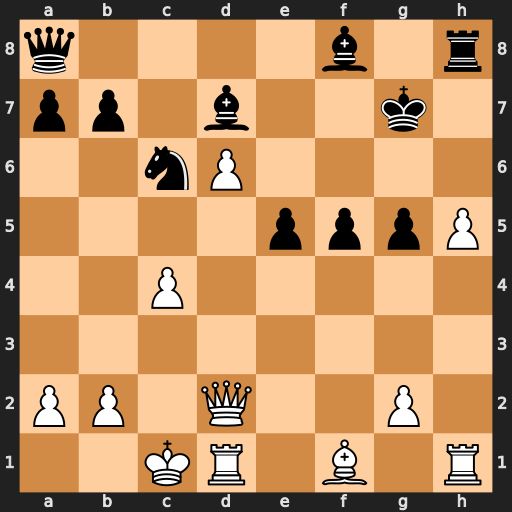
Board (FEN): q4b1r/pp1b2k1/2nP4/4pppP/2P5/8/PP1Q2P1/2KR1B1R
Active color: w
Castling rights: -
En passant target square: -
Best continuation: Qxg5+ Kh7 Qg6#